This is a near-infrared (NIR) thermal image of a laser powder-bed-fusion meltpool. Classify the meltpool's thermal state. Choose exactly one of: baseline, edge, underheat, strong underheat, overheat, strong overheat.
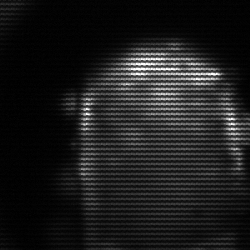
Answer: baseline